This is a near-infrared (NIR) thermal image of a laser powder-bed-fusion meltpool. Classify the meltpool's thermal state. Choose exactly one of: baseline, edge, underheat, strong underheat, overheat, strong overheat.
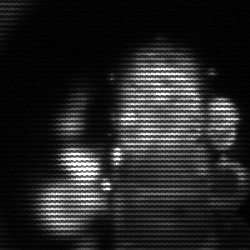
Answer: strong underheat